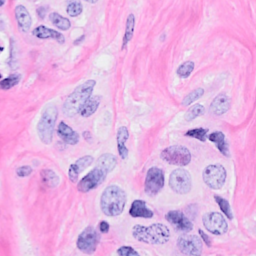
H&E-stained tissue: Breast